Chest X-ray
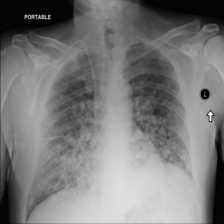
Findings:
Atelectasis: negative
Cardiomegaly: negative
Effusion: negative
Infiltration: positive
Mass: negative
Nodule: positive
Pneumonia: negative
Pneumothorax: negative
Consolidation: negative
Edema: negative
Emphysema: negative
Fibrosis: negative
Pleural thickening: negative
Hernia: negative